Question: The project doesn't seem to recognize a form which is currently a part of the build
'''
private void jobOrderReportsToolStripMenuItem_Click(object sender, EventArgs e)
{
frmJobOrderLists cRpt = new frmJobOrderLists();
cRpt.MdiParent = this;
cRpt.Show();
}
'''
'frmJobOrderLists' does not show in the suggestions list when I start typing it. I assumed, therefore, that my project doesn't recognize this form.

ALSO(Different problem)
When I try to add a menu item in the menu strip of my parent form, the changes doesn't show when I run it.
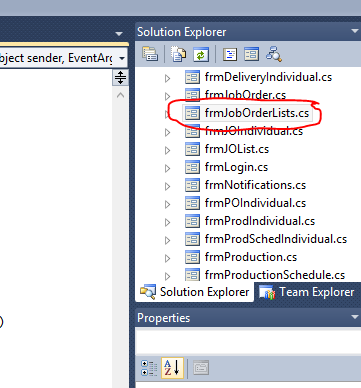
Answer: Your project recognize the form. It wouldn't be showing in the Solution Explorer if it didn't.
Check to make sure that it is in the same namespace as you are trying to access it from. If it isn't, you have two options: add 'using {NAMESPACE_OF_FORM};' at the top of your file, or reference the form with its full name:
'''
{NAMESPACE_OF_FORM}.frmJobOrderList cRpt = new {NAMESPACE_OF_FORM}.frmJobOrderList().
'''